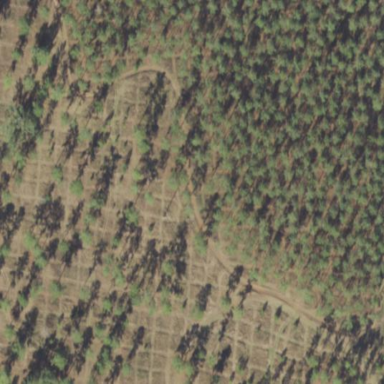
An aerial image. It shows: Forest area dominated by needle-leaved trees.